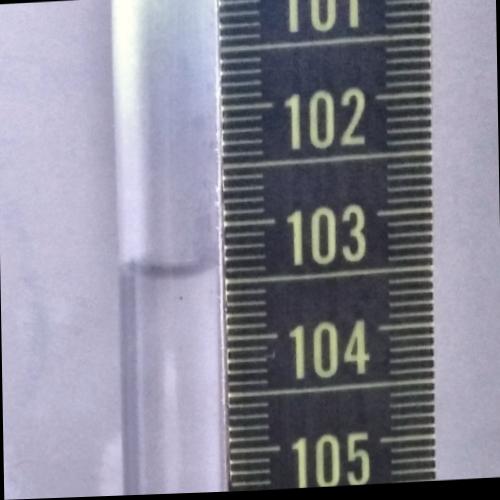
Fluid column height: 103.4 cm